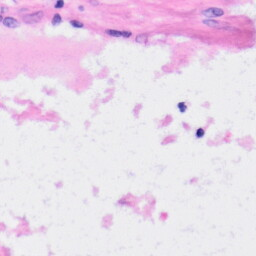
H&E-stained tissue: Liver